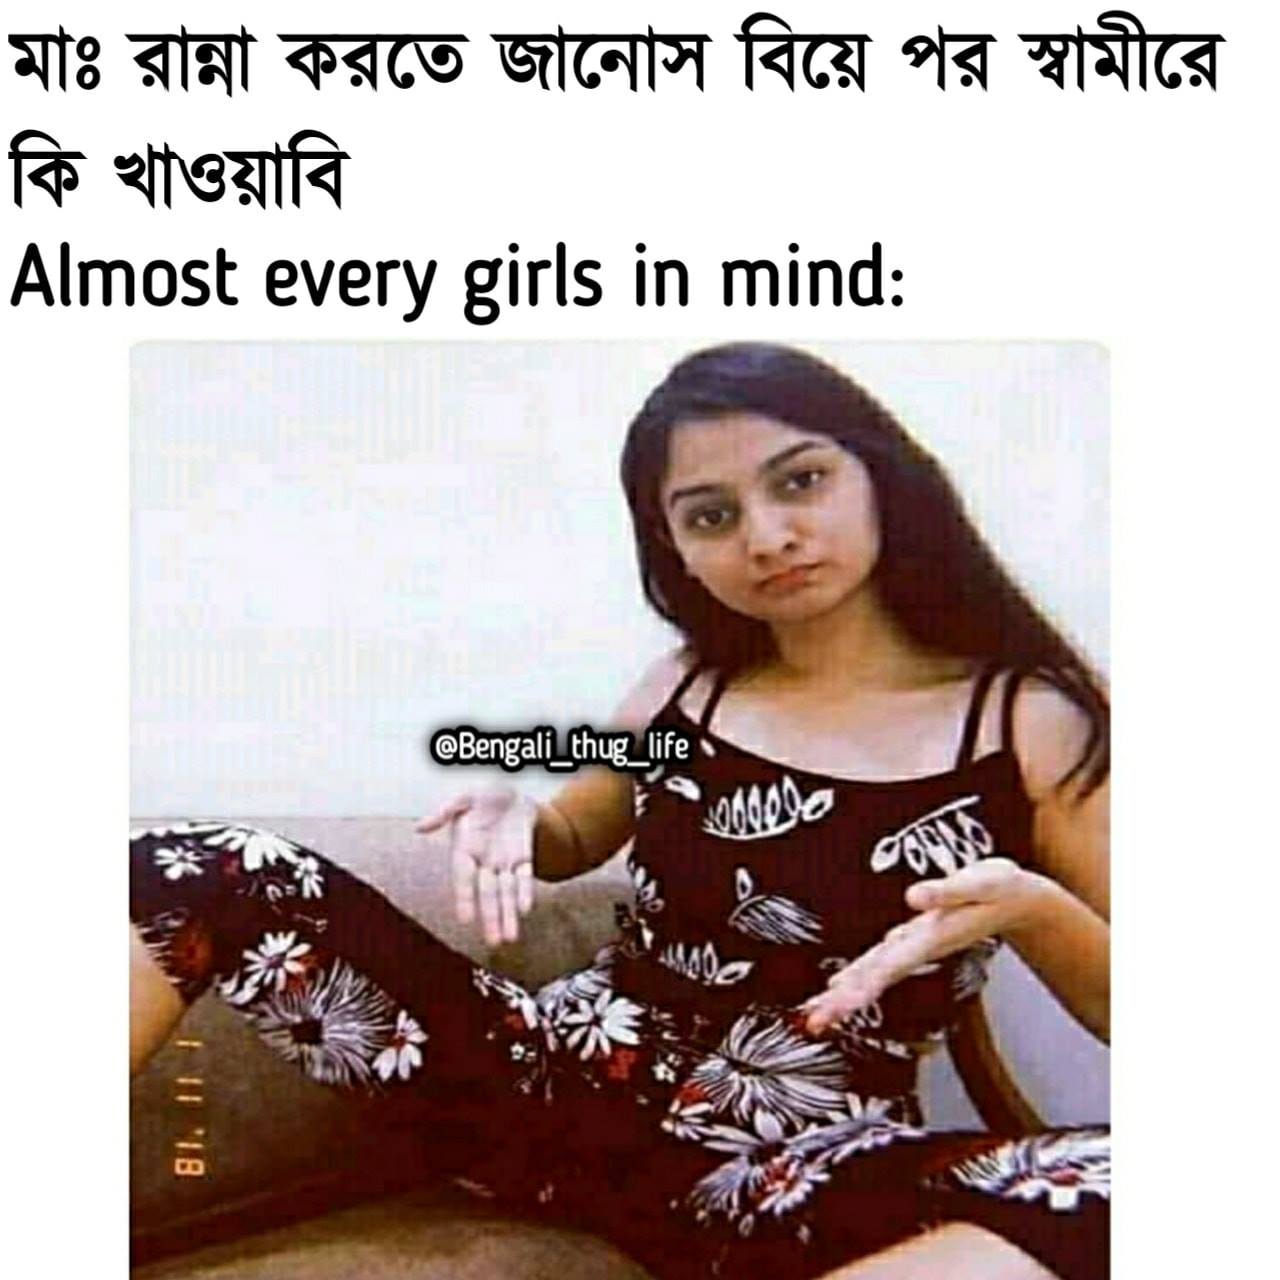
Caption: মাঃ রান্না করতে জানোস বিয়ে পর স্বামীরে কি খাওয়াবি    Almost every girls in mind:
Label: hate